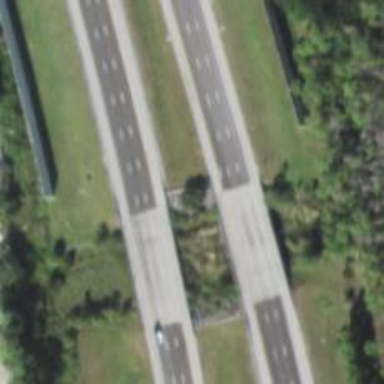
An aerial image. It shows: Motorway bridge.